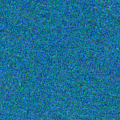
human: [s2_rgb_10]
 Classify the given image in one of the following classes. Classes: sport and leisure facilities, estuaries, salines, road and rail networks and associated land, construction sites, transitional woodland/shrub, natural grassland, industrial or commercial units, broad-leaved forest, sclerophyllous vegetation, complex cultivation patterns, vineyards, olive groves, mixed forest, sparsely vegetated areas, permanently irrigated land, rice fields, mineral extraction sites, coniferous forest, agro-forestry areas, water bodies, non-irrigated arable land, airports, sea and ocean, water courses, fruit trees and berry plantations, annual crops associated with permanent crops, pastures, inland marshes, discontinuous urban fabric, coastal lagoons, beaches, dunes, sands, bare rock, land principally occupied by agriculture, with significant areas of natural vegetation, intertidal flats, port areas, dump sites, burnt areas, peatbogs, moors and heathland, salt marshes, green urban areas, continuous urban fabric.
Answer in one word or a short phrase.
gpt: sea and ocean